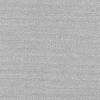
Atmospheric dust classification: dusty